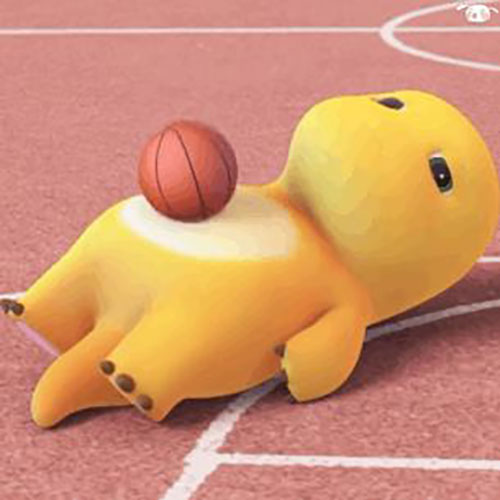
Label: nailong